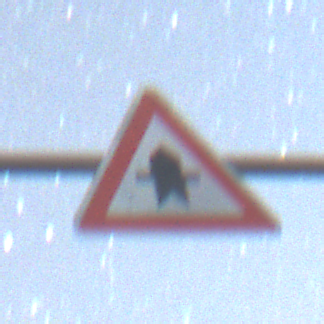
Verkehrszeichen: Vorfahrt
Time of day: Night
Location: Outdoor (Nature)
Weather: Clear
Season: NotSpecified
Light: Natural